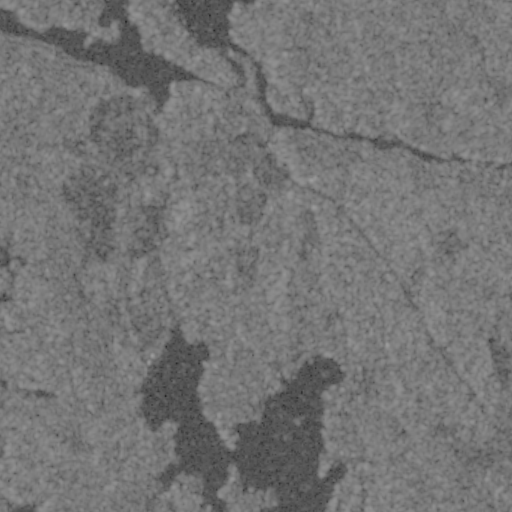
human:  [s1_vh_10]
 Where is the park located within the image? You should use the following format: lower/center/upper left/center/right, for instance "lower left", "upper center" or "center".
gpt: The park is located in the upper center of the image.
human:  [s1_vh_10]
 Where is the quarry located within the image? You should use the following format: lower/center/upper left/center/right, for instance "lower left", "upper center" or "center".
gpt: The quarry is located in the upper center of the image.
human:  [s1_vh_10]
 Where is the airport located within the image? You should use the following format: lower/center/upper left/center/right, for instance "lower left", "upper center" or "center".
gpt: There is no airport in the image.

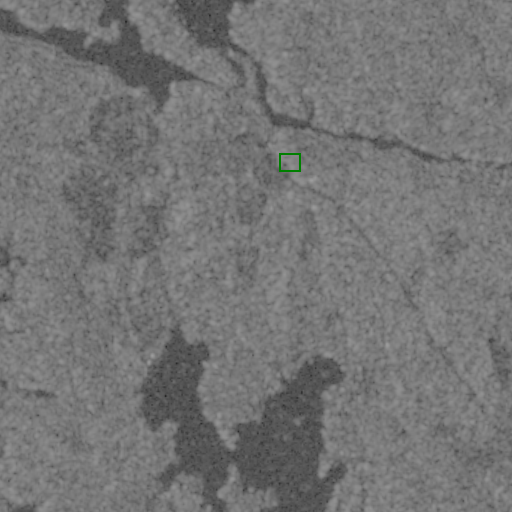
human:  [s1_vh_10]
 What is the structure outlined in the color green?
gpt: The structure outlined in green is a quarry.
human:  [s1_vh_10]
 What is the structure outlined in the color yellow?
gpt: There is no yellow outline.